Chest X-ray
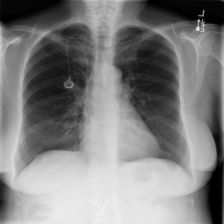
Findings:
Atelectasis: negative
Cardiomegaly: negative
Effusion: negative
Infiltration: negative
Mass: negative
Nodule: negative
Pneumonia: negative
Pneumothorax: negative
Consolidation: negative
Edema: negative
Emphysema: negative
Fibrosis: negative
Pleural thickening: negative
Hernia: negative